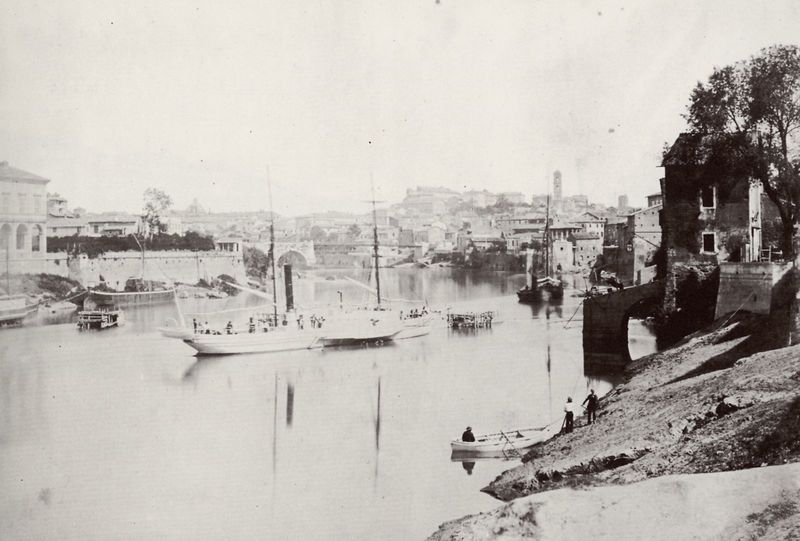
Titel: Ein Dampfer auf dem Tiber bei Ripagrande
Künstler: Italienischer Photograph
Standort: Kopenhagen
Institution: Bibliothek der Kunstakademie
Schlagwörter: baum, himmel, meer, wasser, weiß, bäume, fluss, landschaft, menschen, see, sitzen, stadt, ufer, fenster, hell, schwarz, gebäude, haus, blass, ferne, häuser, hügel, spiegelung, brücke, personen, person, boot, boote, paddel, ruder, turm, schiff, schiffe, segel, ansicht, fassaden, venedig, fischer, mast, mauer, hafen, masten, promenade, dampfer, dampfschiff, ruderboot, rudern, bucht, foto, fotografie, photographie, burg, schwarzweiss, photo, fotographie, anlegestelle, segelmasten, überbelichtet